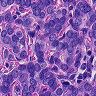
Metastatic tissue present: yes